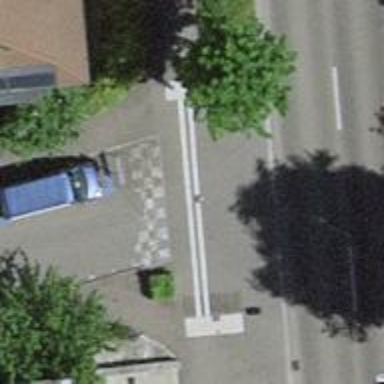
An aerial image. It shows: Unmarked road crossing.